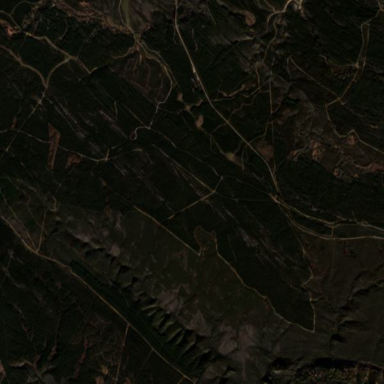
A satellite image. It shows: Forest area predominantly covered with needle-leaved trees.